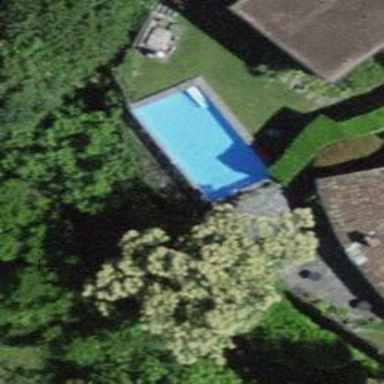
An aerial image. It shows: Swimming pool located in leisure land.